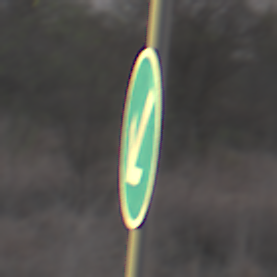
Verkehrszeichen: VorgeschriebeneVorbeifahrtLinks
Umgebung: Outdoor, Nature
Tageszeit: SunriseSunset
Wetter: Clear
Licht: Natural
Jahreszeit: NotSpecified
Kontrast: LowContrast